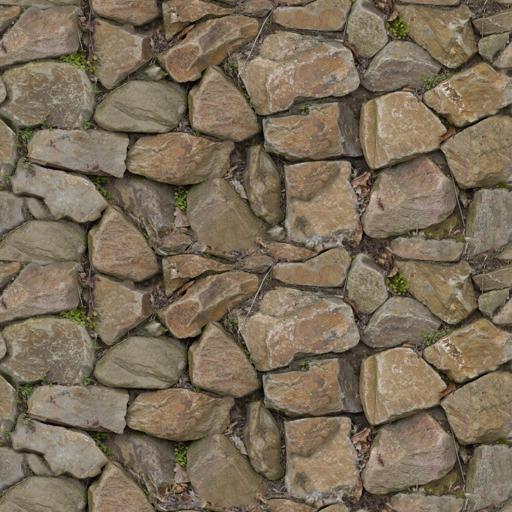
Tags: boulder cliff rock rocks stones wall